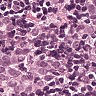
Metastatic tissue present: yes